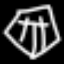
Label: diamond